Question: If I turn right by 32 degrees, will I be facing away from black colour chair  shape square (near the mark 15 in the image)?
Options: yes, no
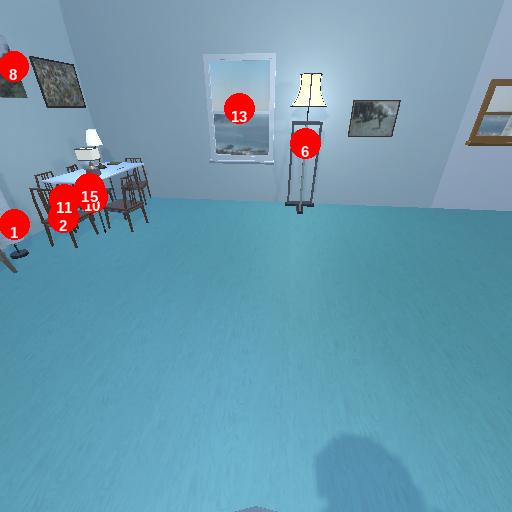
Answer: yes